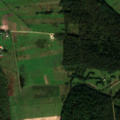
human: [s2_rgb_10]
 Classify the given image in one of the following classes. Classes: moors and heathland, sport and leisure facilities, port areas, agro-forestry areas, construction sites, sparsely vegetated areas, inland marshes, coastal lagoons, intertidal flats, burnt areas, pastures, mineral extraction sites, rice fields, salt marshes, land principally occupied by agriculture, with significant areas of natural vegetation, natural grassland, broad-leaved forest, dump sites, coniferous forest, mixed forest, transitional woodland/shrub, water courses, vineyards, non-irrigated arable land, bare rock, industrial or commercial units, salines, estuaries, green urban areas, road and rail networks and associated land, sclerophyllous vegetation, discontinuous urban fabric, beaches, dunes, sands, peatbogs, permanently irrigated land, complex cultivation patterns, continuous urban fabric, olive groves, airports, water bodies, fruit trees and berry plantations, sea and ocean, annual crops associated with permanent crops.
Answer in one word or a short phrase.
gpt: discontinuous urban fabric, non-irrigated arable land, complex cultivation patterns, land principally occupied by agriculture, with significant areas of natural vegetation, broad-leaved forest, coniferous forest, mixed forest